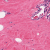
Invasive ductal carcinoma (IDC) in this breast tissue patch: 0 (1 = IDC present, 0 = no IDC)